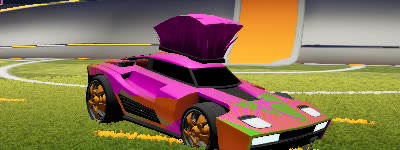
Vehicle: breakout